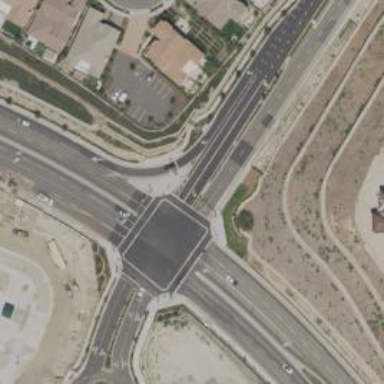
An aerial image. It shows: Secondary link road with asphalt surface.